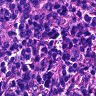
Metastatic tissue present: no